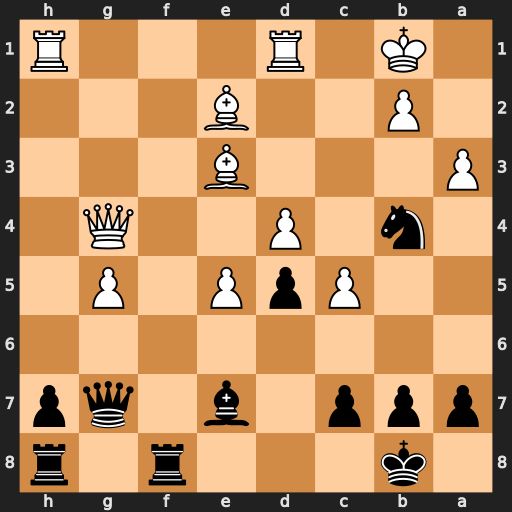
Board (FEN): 1k3r1r/ppp1b1qp/8/2PpP1P1/1n1P2Q1/P3B3/1P2B3/1K1R3R
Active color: b
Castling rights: -
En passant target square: -
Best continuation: Qg6+ Bd3 Nxd3